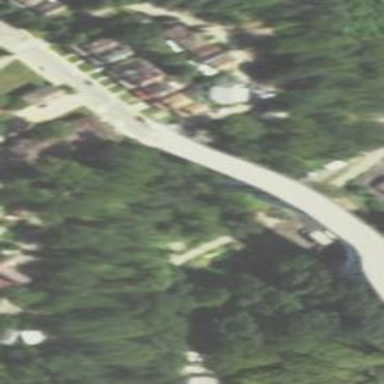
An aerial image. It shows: Man-made bridge.